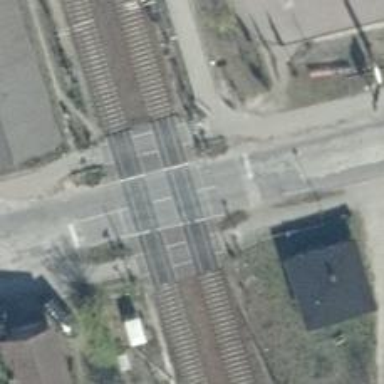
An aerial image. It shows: Level crossing on the railway with lights and double half barrier.